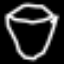
Label: diamond